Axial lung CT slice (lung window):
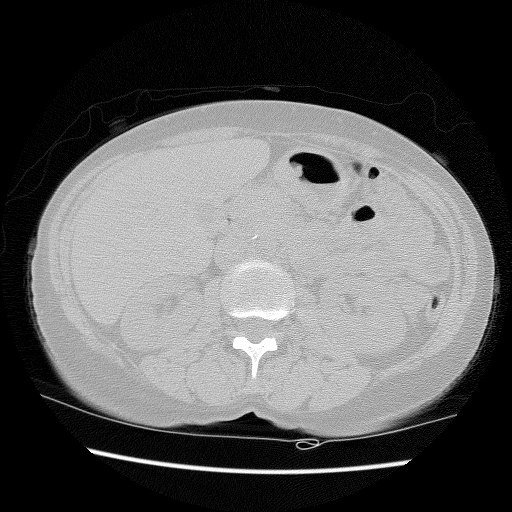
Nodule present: no